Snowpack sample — Rabbit Ears Pass, Jackson County, Colorado, USA (12/17/25, 1:08 PM MST)
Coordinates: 40.387, -106.625
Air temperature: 34 °F
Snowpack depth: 46 cm
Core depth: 20 cm
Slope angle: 6°, slope face: 165°
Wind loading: medium
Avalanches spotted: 0
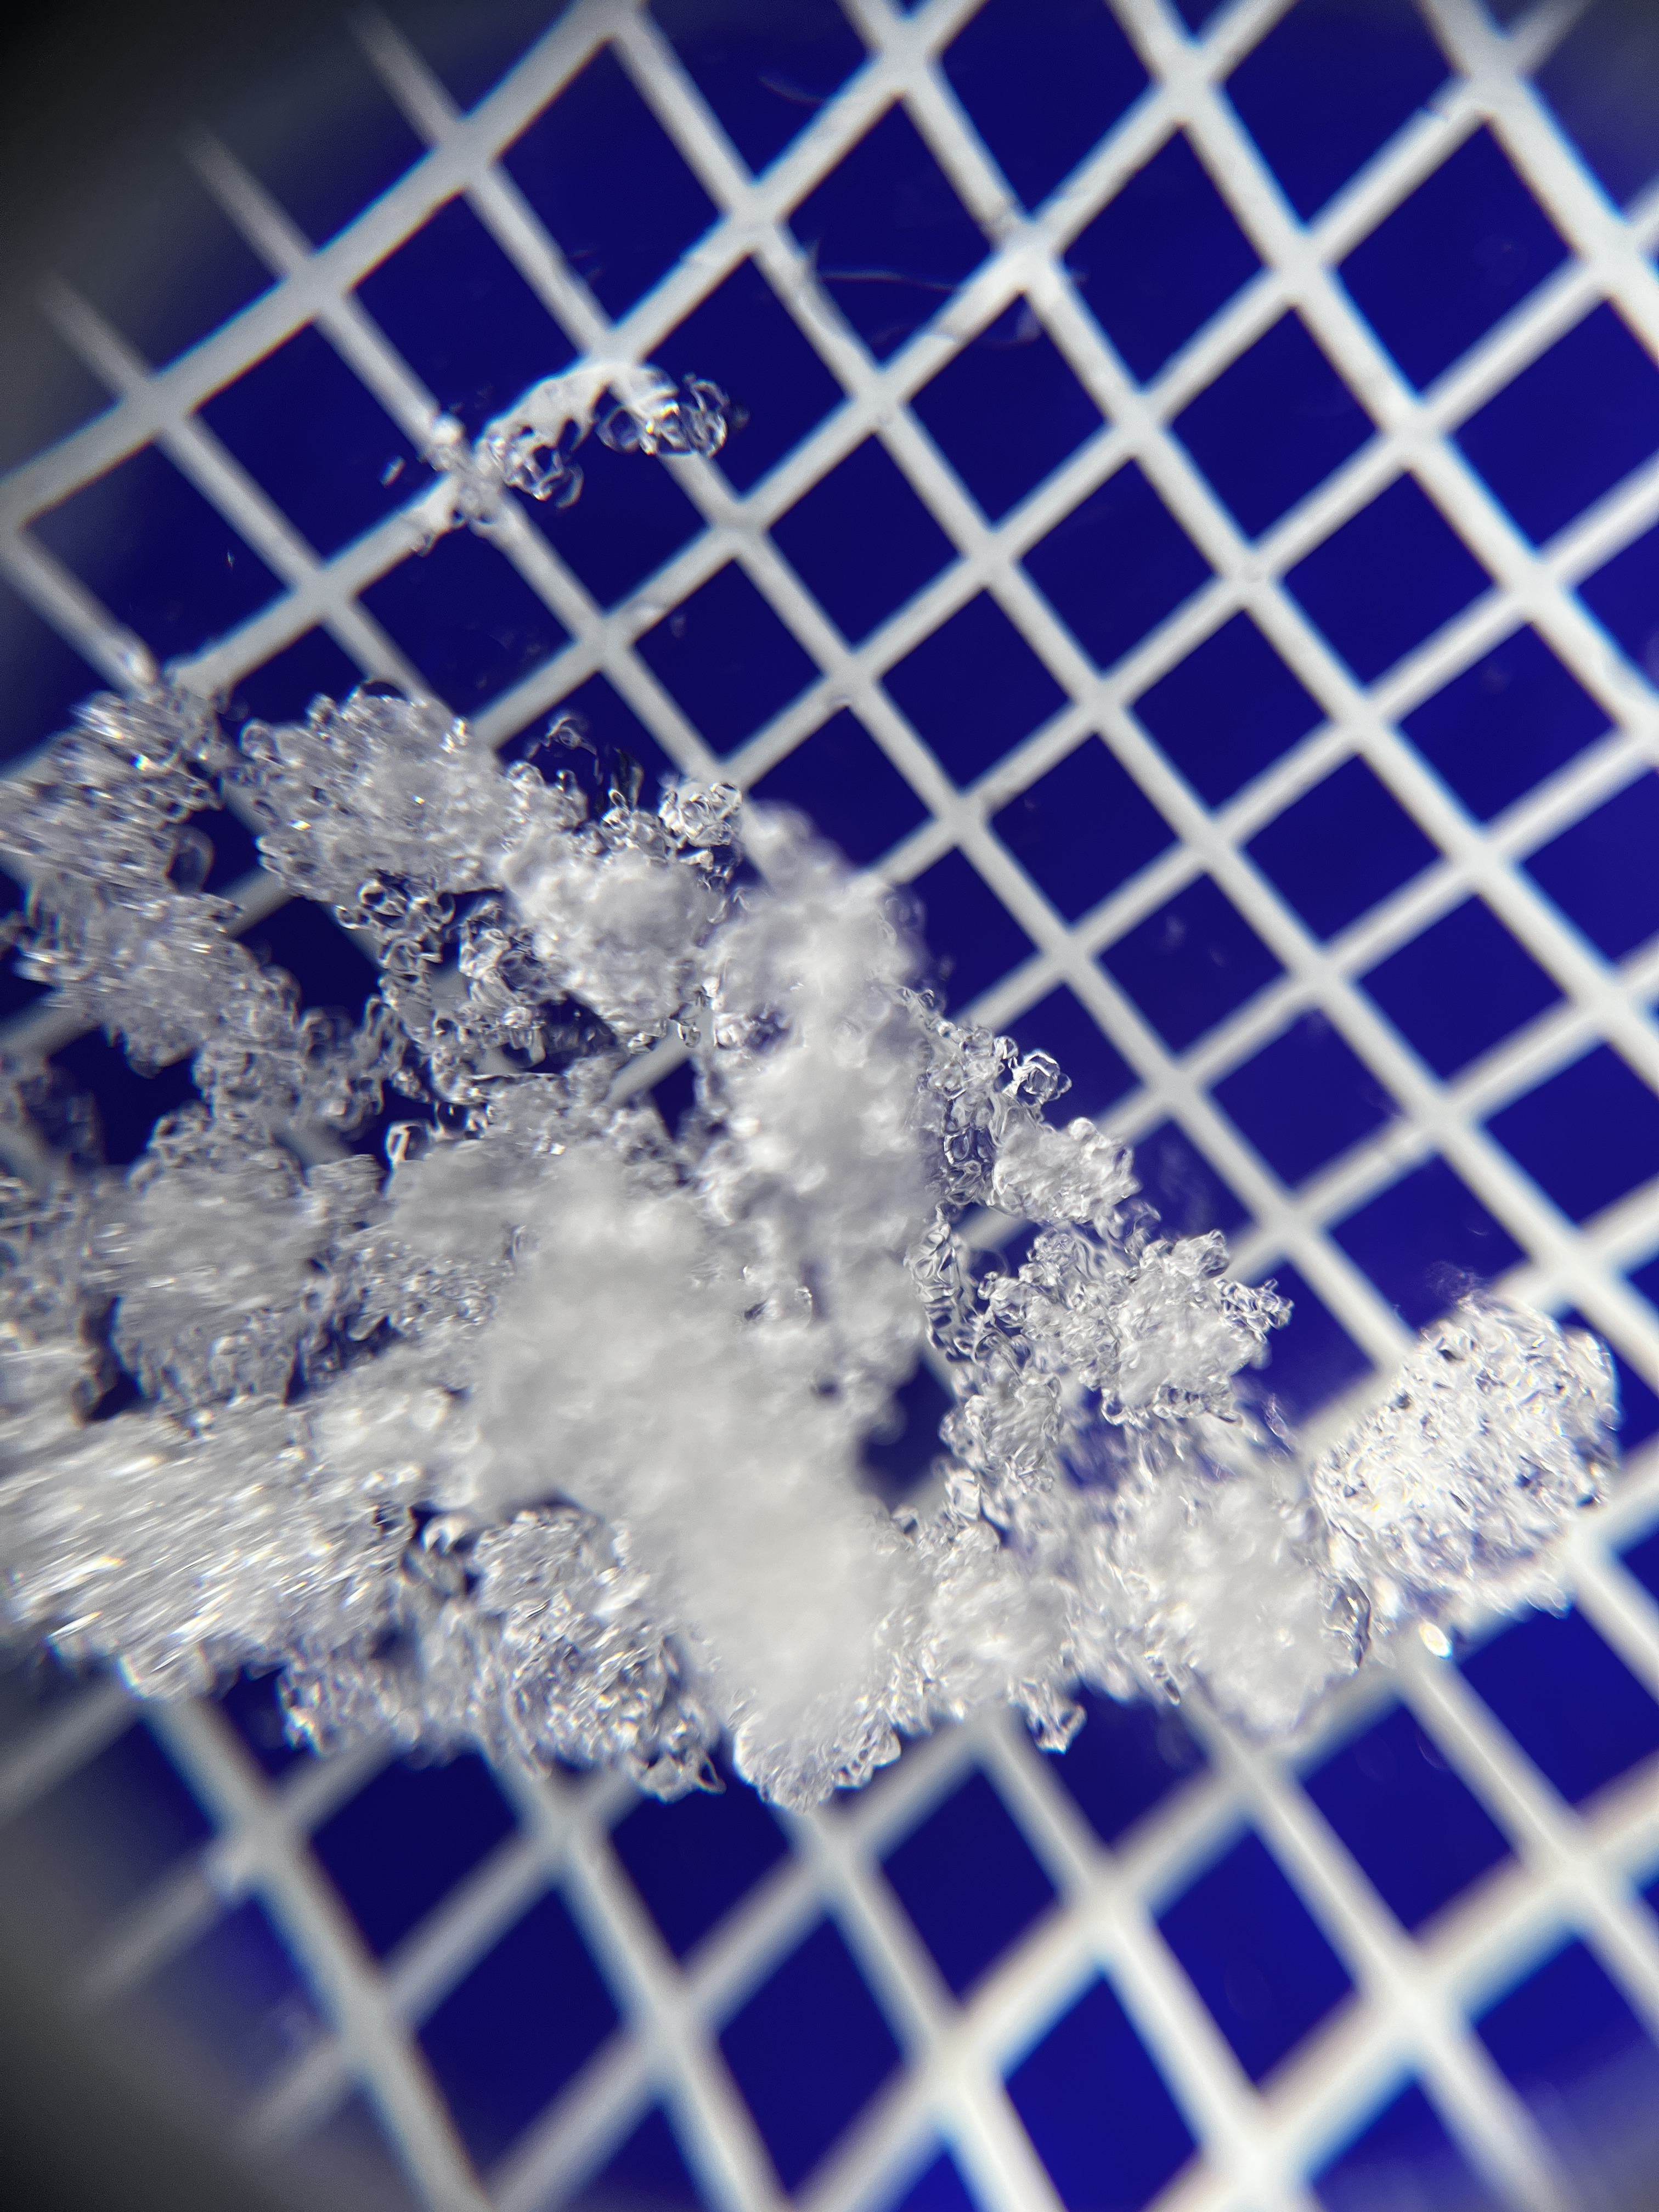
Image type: magnified_profile
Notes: No avalanches spotted nearby, although collected in a meadowy area with minimal risk on this face of the pass.